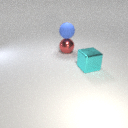
large blue rubber sphere above large red metal sphere